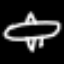
Label: airplane